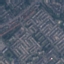
Land use / land cover: Residential